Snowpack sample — Snodgrass Mountain, Crested Butte, Colorado (2/4/25, 12:06 PM MST)
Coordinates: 38.923, -106.968
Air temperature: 35 °F
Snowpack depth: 80 cm
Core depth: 60 cm
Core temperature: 32 °F
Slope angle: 14°, slope face: 78°
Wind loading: low
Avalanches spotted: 0
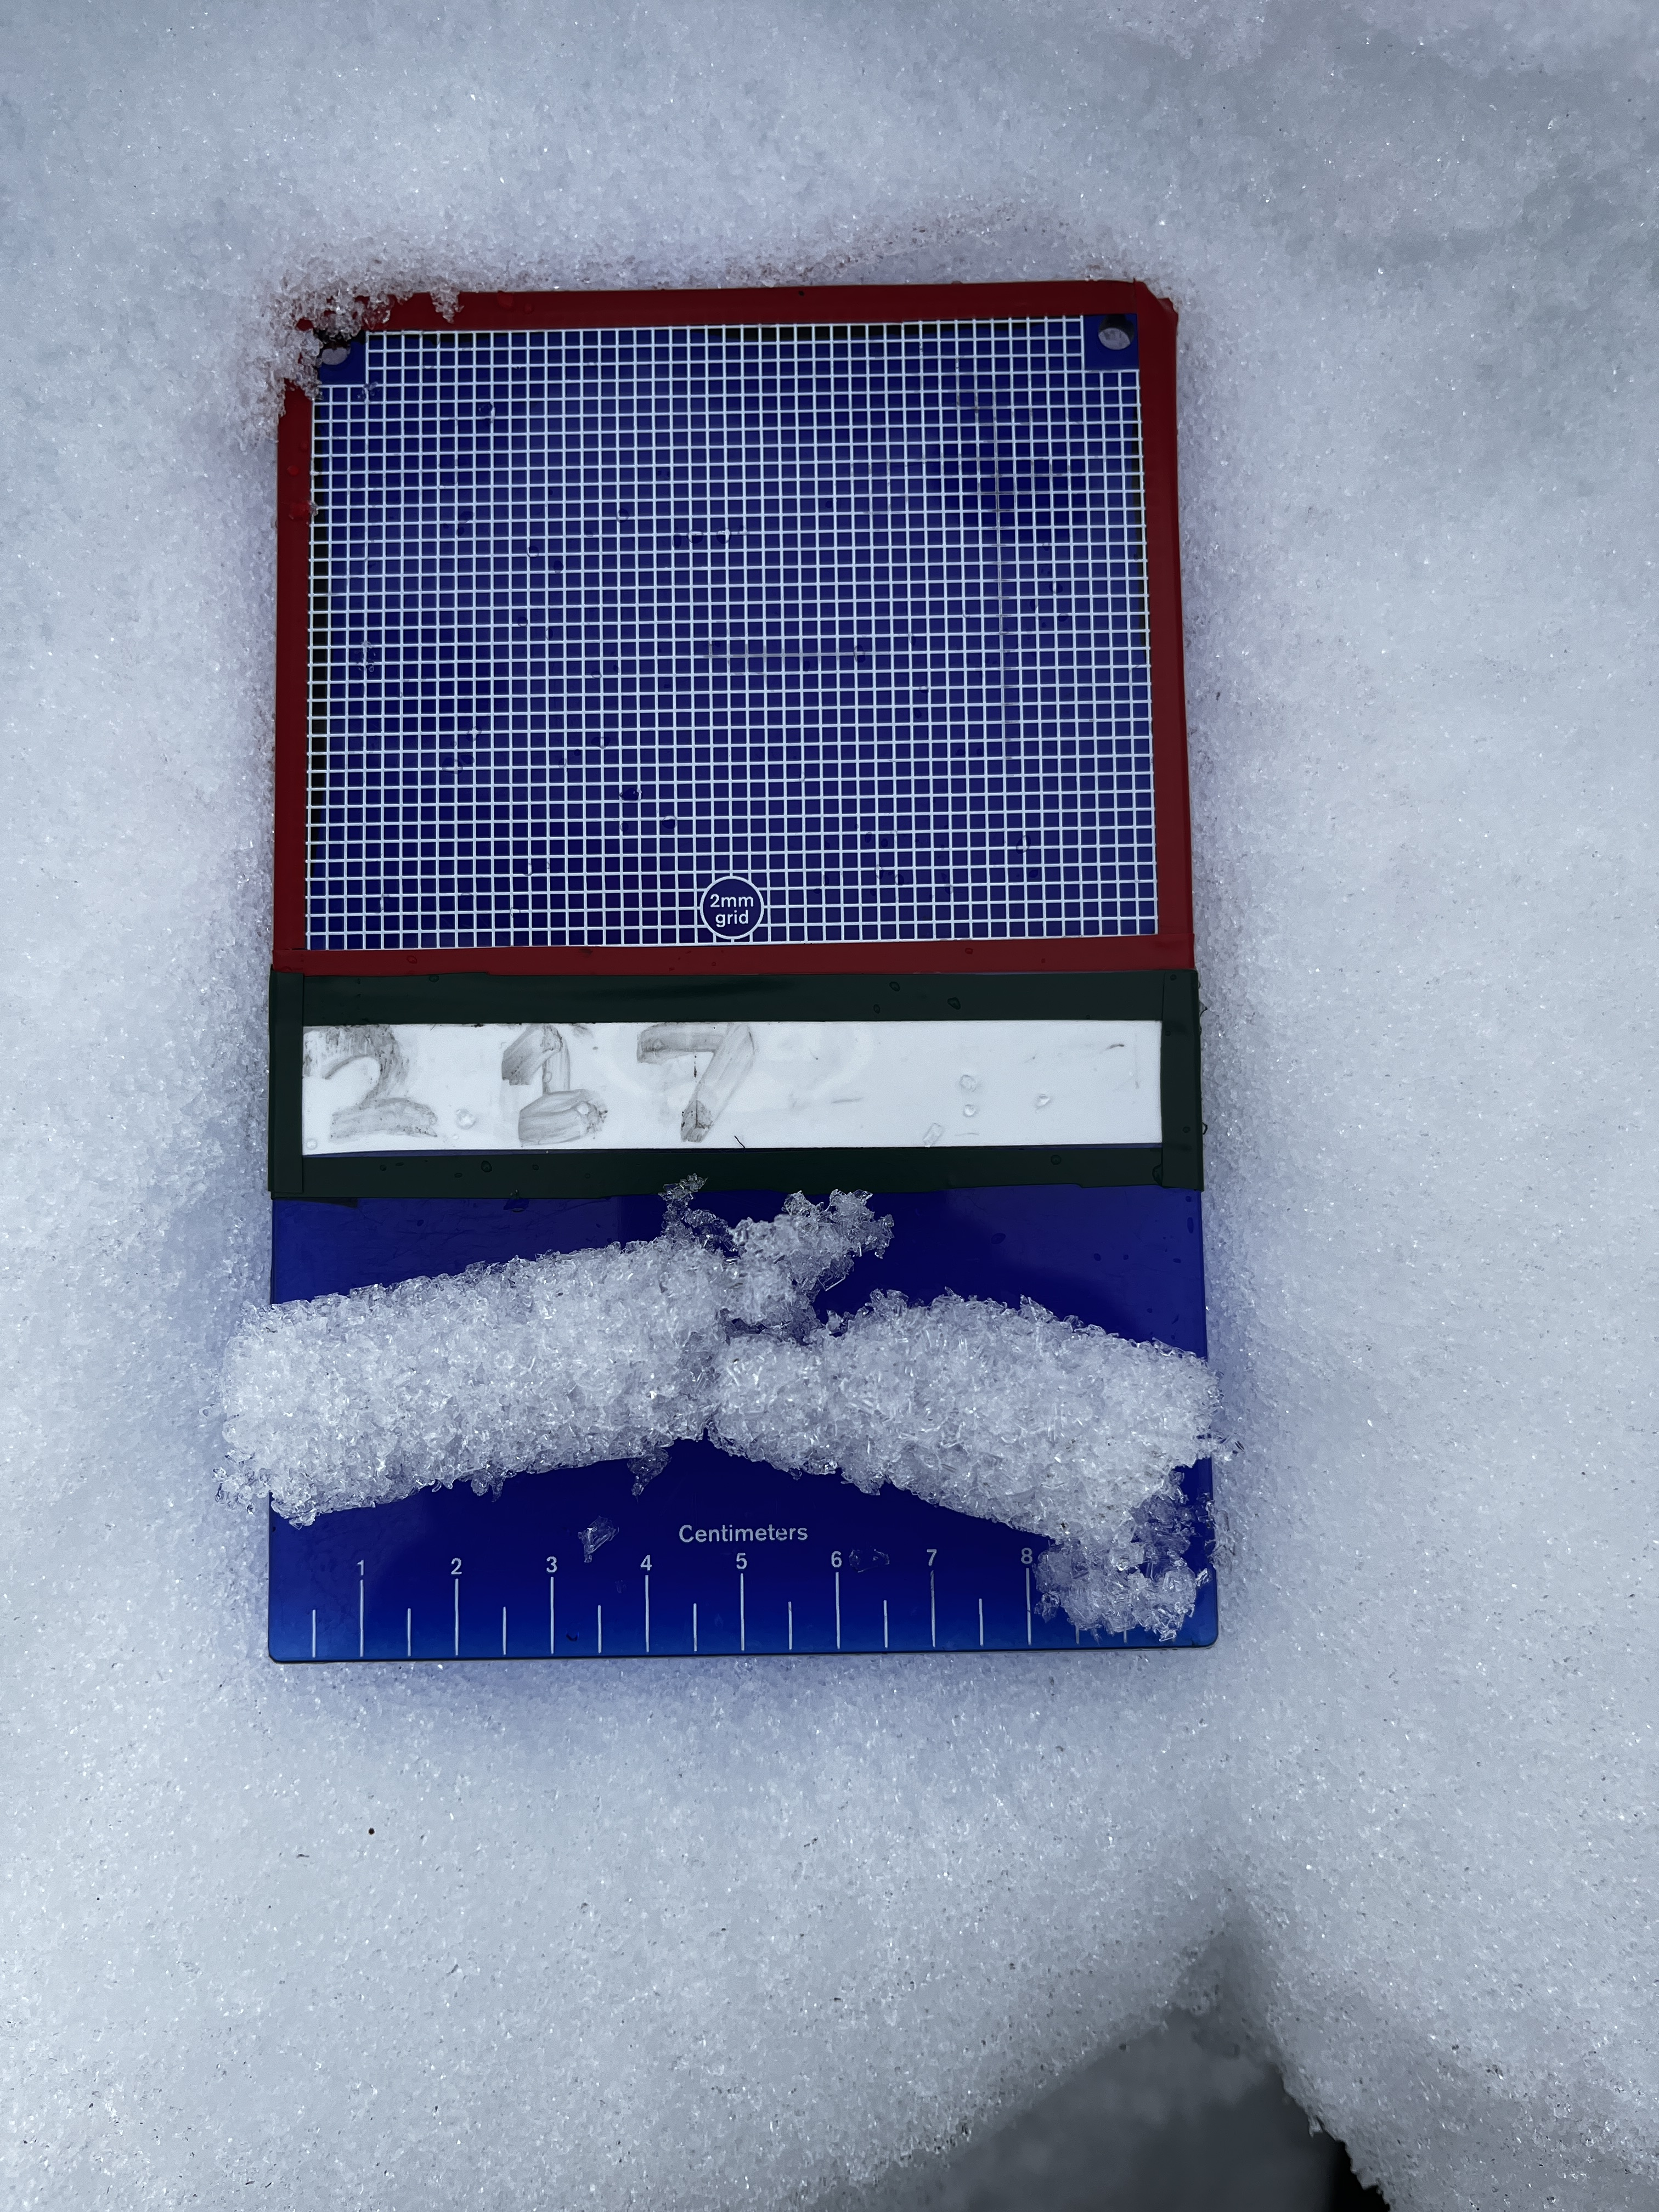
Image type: crystal_card
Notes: No avalanches nearby, unusually warm weather for the last month reported by residents, Collected 25 yards from treeline